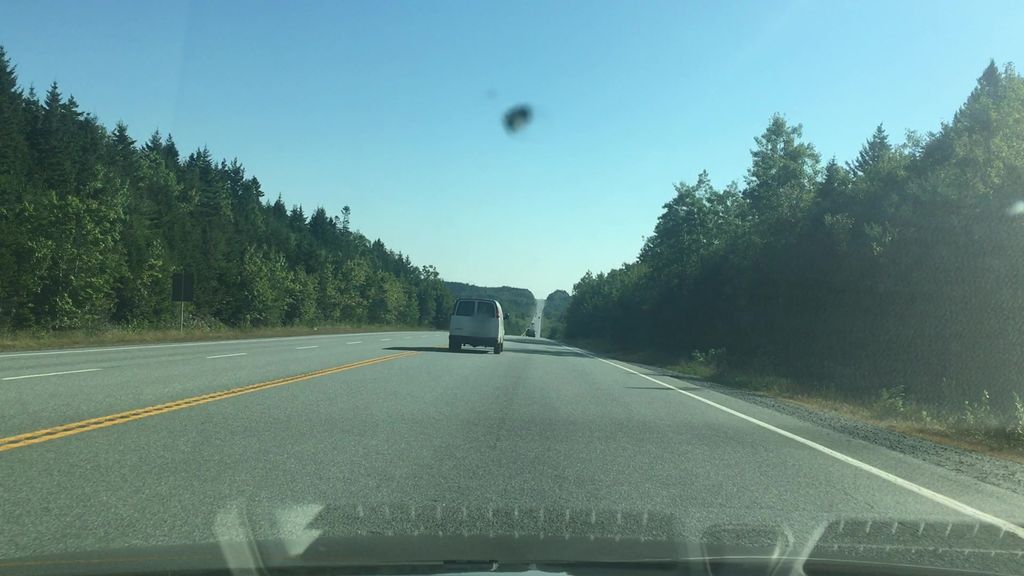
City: halifax